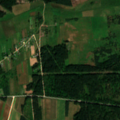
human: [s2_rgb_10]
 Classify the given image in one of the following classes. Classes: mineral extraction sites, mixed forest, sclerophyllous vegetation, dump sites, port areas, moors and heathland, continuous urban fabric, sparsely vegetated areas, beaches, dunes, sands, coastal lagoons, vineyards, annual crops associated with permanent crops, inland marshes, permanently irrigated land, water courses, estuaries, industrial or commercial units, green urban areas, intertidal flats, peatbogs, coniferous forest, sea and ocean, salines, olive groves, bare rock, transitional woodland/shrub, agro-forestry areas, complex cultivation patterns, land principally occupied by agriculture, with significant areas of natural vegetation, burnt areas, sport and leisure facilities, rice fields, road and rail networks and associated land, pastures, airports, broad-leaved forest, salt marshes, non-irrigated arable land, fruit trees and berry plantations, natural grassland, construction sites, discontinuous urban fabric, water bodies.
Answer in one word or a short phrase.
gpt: discontinuous urban fabric, non-irrigated arable land, pastures, complex cultivation patterns, coniferous forest, transitional woodland/shrub